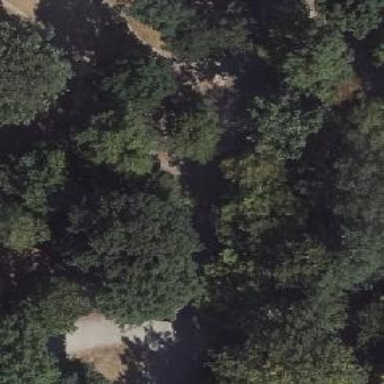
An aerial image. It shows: Deciduous broadleaved tree in park.